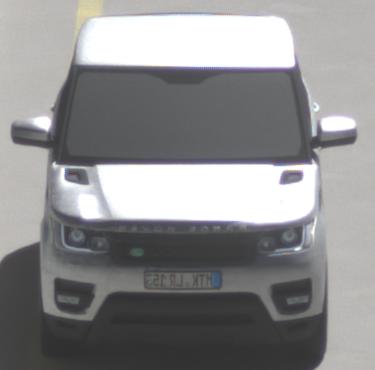
Make: Land Rover
Model: Range Rover Sport 5.0 V8 SC
Detailed model: Range Rover Sport (II)
Model produced from: 2013/09
Model produced until: 2015/07
Doors: 5
Color: white
Road condition: wet road
Daytime: midday
Contrast: high contrast